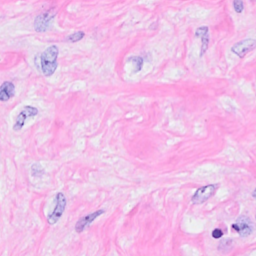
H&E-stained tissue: Breast